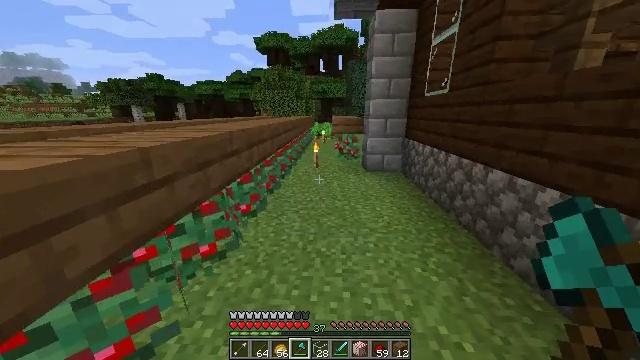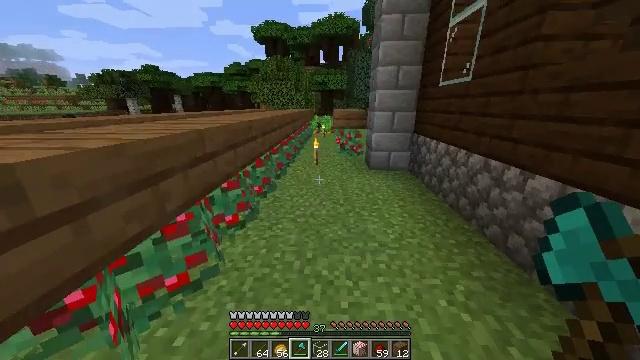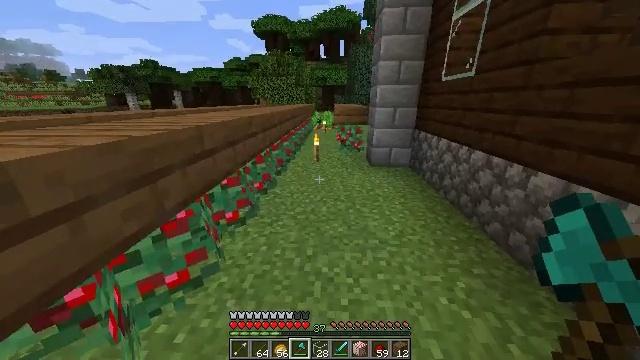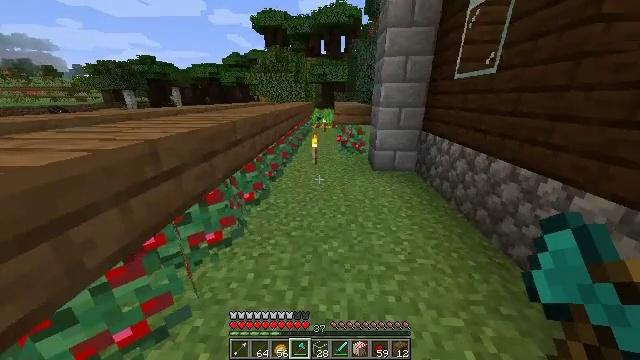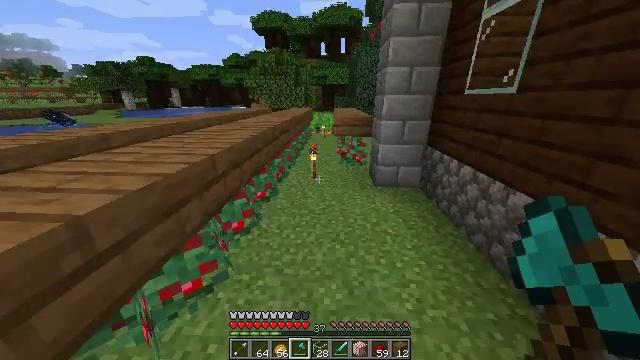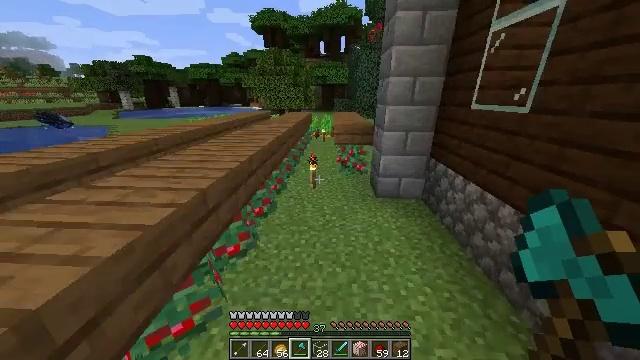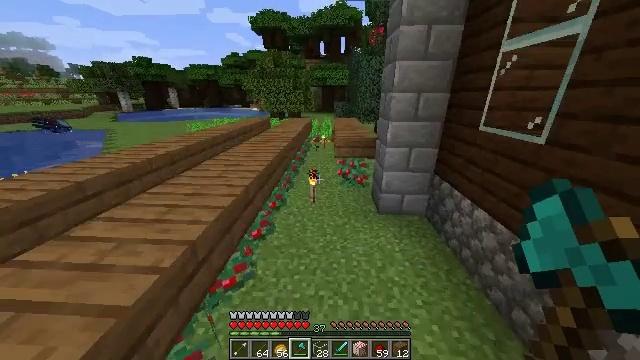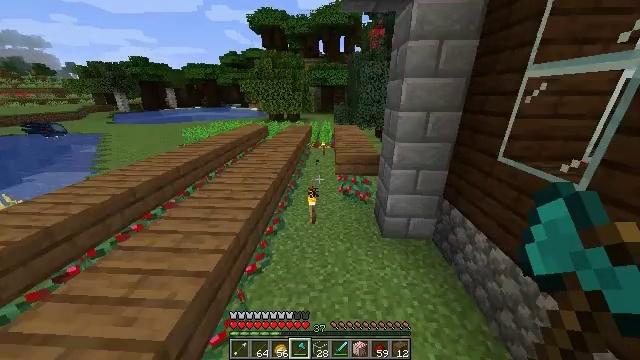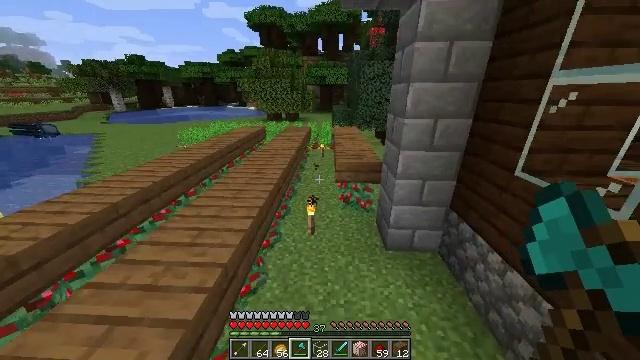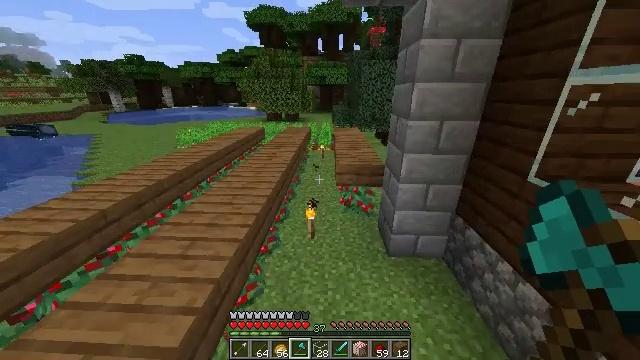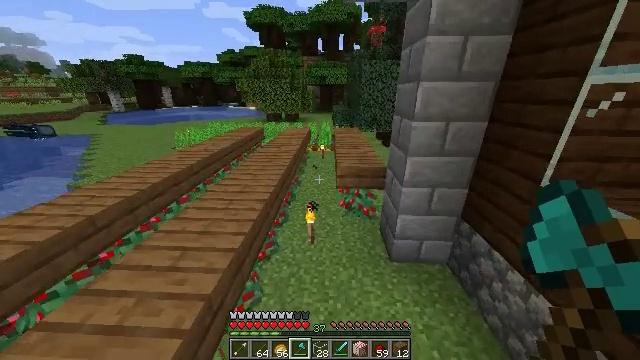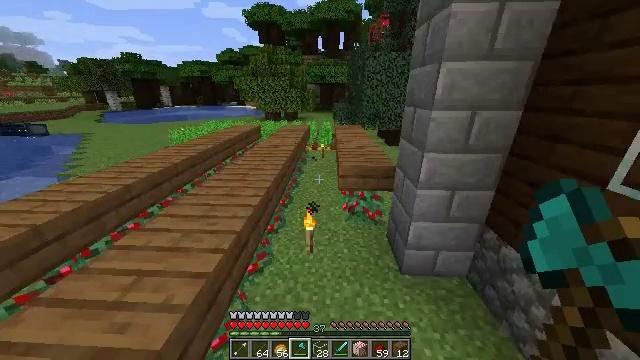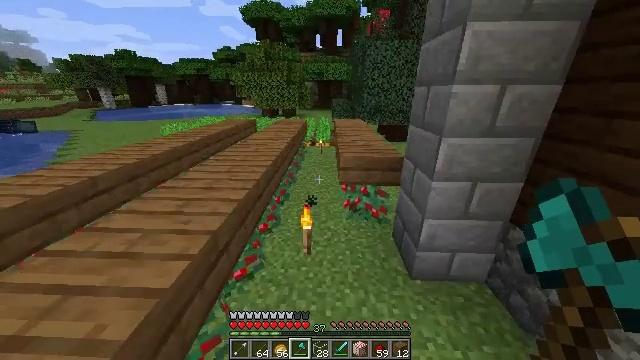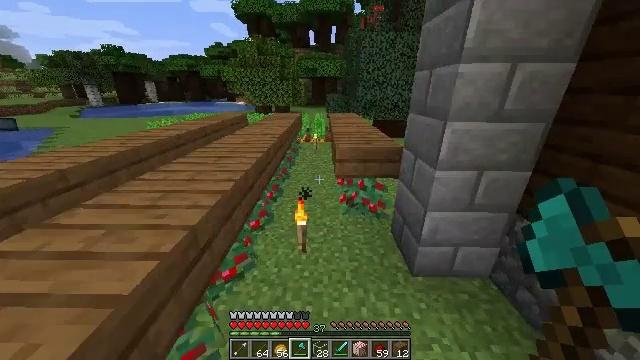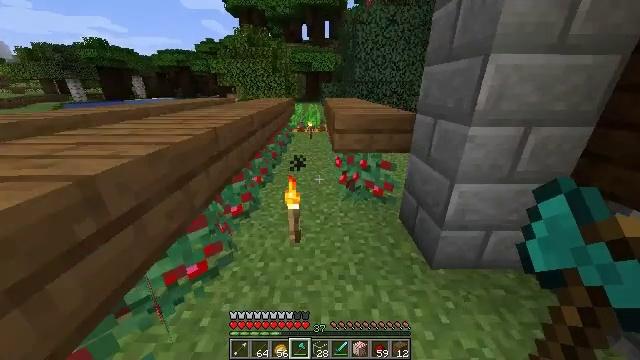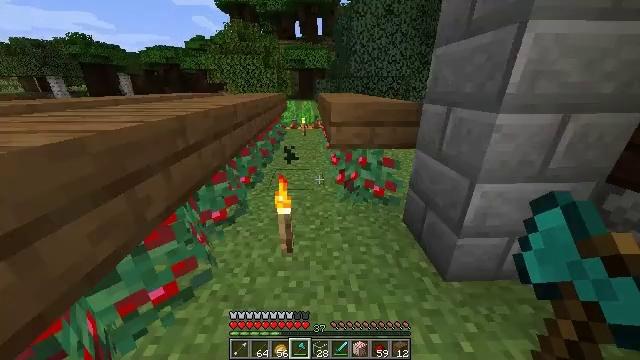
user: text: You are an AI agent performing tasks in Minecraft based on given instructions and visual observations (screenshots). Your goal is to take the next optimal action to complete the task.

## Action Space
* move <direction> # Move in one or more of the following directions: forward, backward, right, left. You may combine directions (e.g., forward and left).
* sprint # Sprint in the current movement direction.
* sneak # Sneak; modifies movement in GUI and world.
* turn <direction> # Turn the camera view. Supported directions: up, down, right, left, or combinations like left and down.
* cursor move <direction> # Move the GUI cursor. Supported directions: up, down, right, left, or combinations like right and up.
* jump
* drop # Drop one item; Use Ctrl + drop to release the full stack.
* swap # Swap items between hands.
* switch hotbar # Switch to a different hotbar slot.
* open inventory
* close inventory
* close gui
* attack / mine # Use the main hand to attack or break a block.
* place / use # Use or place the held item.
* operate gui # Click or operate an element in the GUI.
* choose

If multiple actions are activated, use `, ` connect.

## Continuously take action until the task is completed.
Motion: motion action
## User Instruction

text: Break the spruce slab from a structure.
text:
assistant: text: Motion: move forward, turn down
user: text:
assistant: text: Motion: move forward, turn down
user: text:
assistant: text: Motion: move forward
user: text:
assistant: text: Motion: move forward, jump
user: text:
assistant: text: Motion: move forward, jump
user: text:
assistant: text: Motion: move forward, jump
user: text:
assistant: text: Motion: move forward, jump
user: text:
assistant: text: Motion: move forward, jump
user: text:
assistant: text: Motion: move forward, jump
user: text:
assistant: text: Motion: move forward
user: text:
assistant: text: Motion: move forward
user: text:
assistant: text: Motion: move forward
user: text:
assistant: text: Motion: move forward, turn right
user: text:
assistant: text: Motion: move forward, turn right
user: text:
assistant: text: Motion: move forward, turn right
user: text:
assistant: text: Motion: move forward, turn right
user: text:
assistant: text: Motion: move forward, turn right
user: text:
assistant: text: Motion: move forward and move left, turn right
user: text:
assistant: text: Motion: move forward and move left, turn right
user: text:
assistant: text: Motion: move forward and move left, turn right
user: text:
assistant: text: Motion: move forward and move left, turn right and down
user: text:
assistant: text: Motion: move left, turn right
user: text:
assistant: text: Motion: move left, turn right
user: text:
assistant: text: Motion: turn right
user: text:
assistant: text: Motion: turn right, attack / mine
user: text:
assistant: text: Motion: attack / mine
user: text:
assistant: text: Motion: turn right, attack / mine
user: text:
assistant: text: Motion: turn right, attack / mine
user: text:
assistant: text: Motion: turn right, attack / mine
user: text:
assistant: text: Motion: turn right, attack / mine